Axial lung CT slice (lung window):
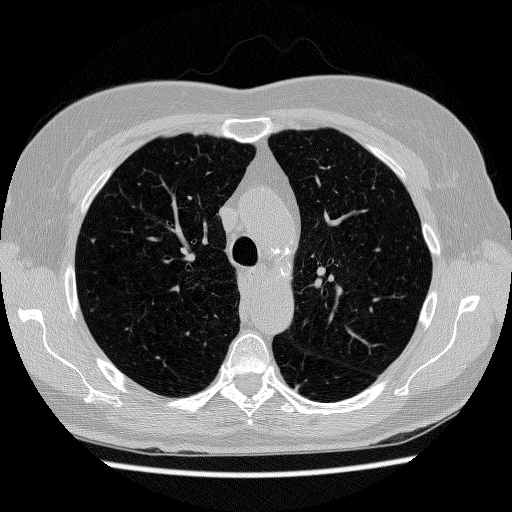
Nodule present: yes
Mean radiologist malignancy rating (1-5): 3